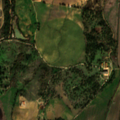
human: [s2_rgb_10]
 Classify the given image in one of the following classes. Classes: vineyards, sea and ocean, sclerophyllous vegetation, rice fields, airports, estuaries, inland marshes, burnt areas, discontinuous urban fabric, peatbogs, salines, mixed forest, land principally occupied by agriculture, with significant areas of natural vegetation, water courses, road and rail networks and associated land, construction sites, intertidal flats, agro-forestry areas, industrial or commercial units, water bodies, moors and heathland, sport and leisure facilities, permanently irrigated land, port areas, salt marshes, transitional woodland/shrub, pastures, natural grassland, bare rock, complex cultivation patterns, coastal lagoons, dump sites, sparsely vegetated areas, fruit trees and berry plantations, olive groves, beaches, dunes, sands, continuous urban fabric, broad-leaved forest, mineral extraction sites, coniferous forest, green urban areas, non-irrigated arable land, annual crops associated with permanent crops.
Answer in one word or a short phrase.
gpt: airports, permanently irrigated land, complex cultivation patterns, agro-forestry areas, natural grassland